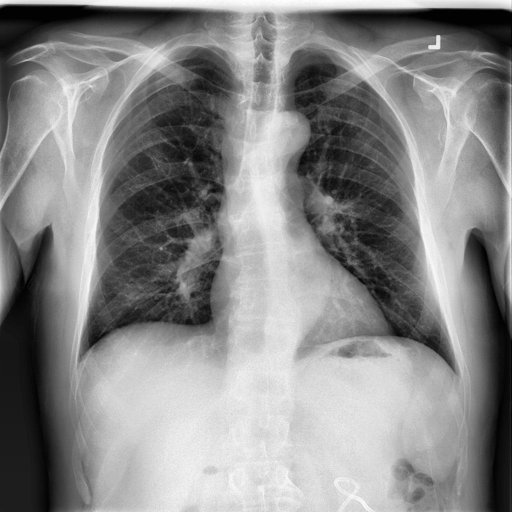
Finding: NORMAL